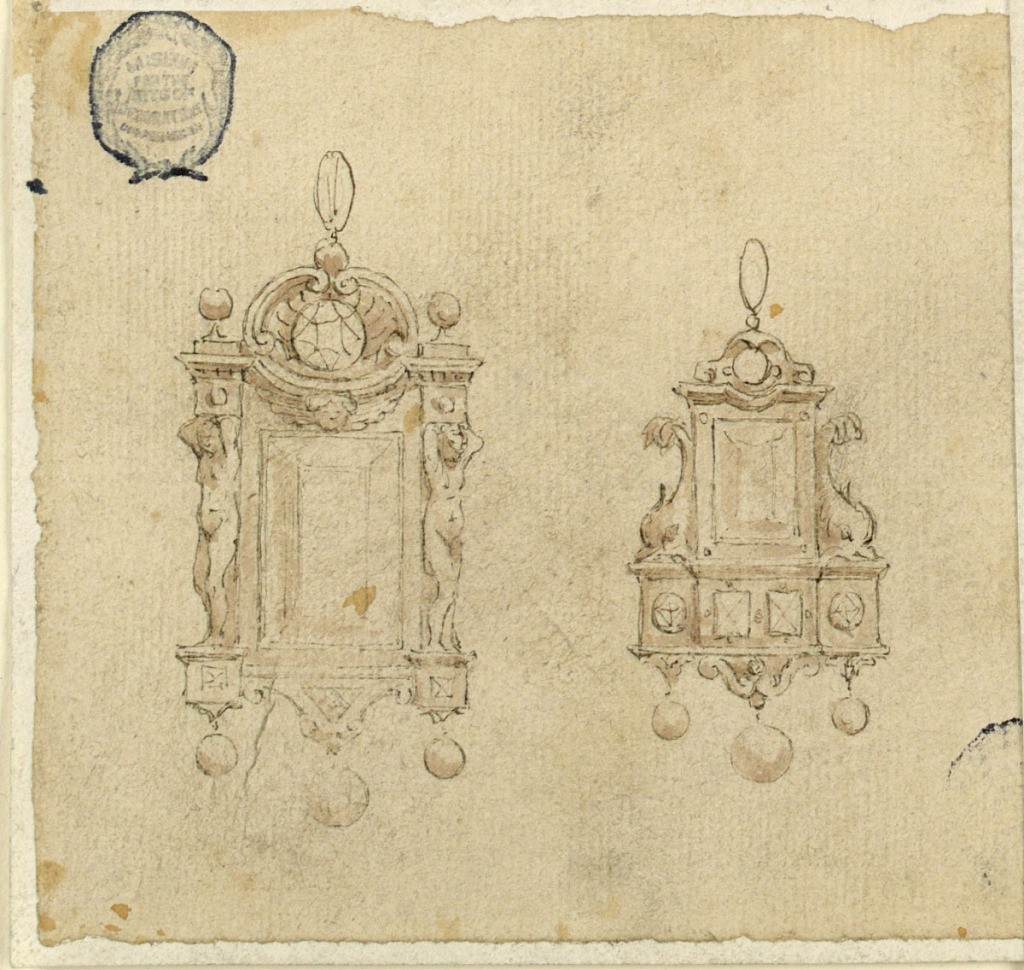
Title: Design for Two Pendants with Caryatides and Dolphins
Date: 16th century
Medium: Pen and ink, brush and watercolor, sepia on paper
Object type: Drawing
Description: Larger pendant at left, with a round diamond framed by volutes. Below two ignudi frame a large oblong diamond. Three pendant pearl. Small design at right, with dolphins in places of ignudi.